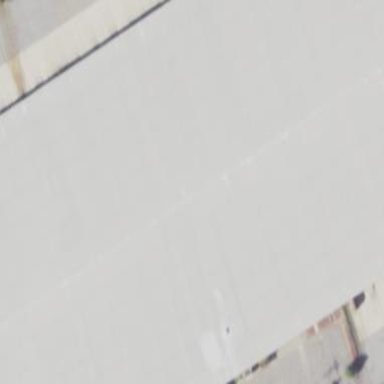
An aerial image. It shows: Warehouse.